Question: I'm importing a JSON layer to the stage.
'''
var loadedobject = Kinetic.Node.create(data);
maplayer.add(loadedobject);
'''
Code to change the content what I'm importing seems to do like fine: (BTW: .maplayer2 is the layer I have imported)
'''
maplayer.get('.maplayer2')[0].setScale(browserwidthdifference);
maplayer.get('.maplayer2')[0].setY(browserheight/2);
maplayer.setDraggable(true);
'''
However if do the code below it doesn't work:
'''
maplayer.on('click', function() {
console.log('help');
});
maplayer.get('.maplayer2')[0].on('click', function() {
console.log('help');
});
'''
I have let the background black of the imported layer so I can see the detection. However if I do:
'''
backgroundlayer.on('click', function() {
console.log('help');
});
'''
I get the click responses even if I click on the imported layer which is clearly on top of the other layer. 'maplayer.moveToTop()' doens't work either. All alternations work but the click events won't work with the imported object.
If I create another object in maplayer it will response to it when I click on it, but the imported layer in the layer will still be not detected.

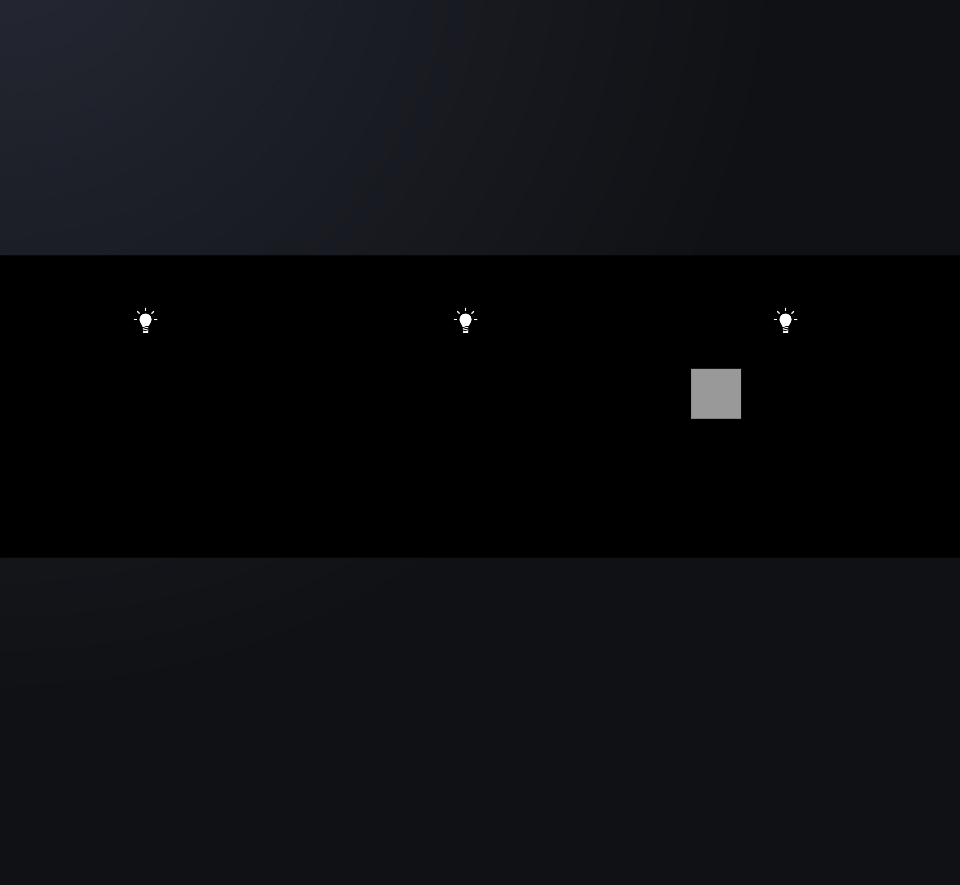
Answer: If you save all objects within a group object it will work fine! So when you save things do not do it within a Layer but in a Group object.